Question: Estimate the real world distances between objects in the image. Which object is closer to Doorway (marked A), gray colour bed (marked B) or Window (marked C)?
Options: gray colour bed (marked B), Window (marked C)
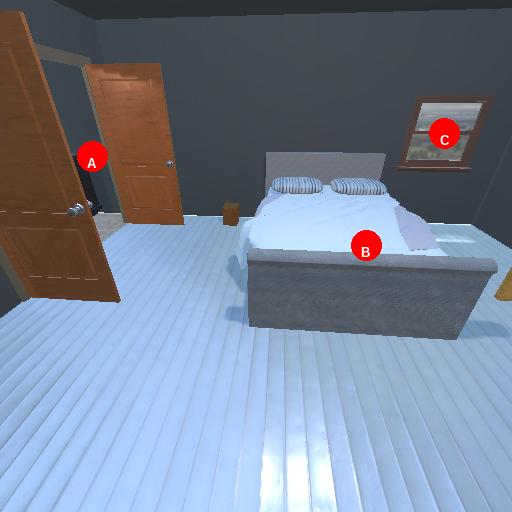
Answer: gray colour bed (marked B)